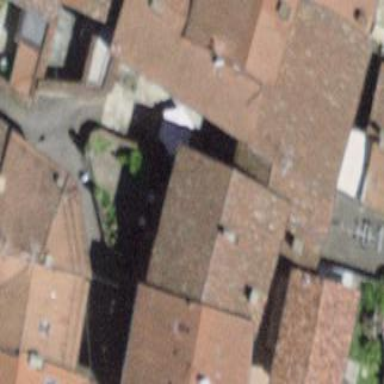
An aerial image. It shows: Gabled roof on building that houses apartments.